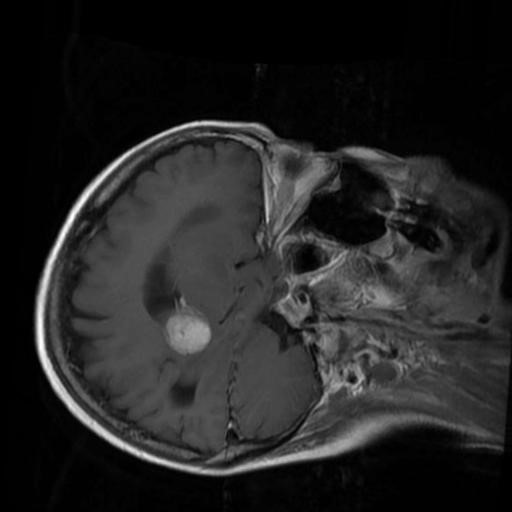
Label: brain_menin